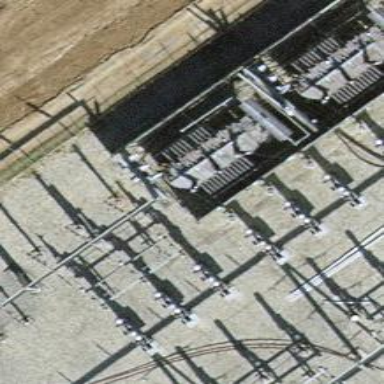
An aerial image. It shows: Transformer.